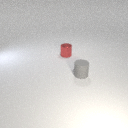
small gray rubber cylinder in front of small red metal cylinder